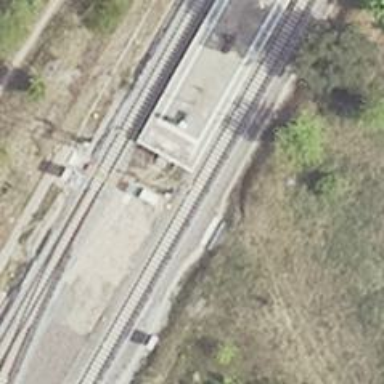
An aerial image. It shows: Railway signal.